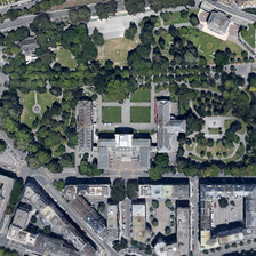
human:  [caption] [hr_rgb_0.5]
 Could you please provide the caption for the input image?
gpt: There are trees in front of the pieces of big buildings.

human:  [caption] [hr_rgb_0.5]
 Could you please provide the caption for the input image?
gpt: In this school, teaching the architecture with grey roof through the road.

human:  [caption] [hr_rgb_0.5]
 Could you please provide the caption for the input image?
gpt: There are trees in front of the huge building.

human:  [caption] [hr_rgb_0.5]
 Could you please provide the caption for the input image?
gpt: There is a tree in front of a huge building.

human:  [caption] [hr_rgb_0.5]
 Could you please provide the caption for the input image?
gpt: The school has a grey roofed teaching building, and the road passes by.